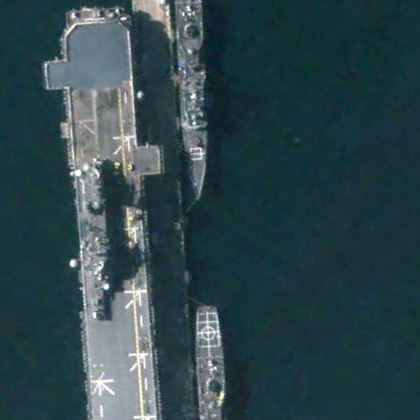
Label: assault